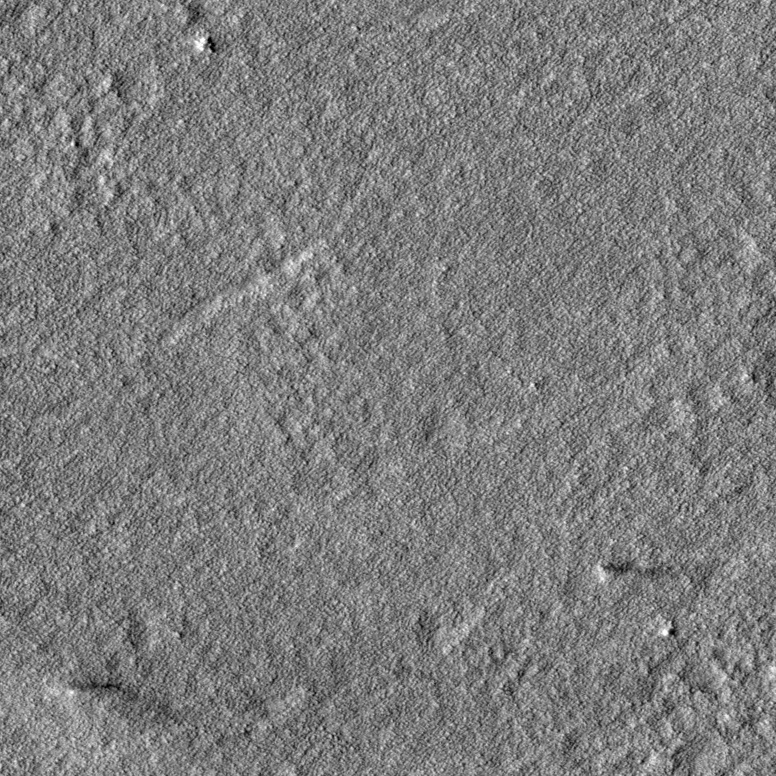
Label: dustdevil, dustdevil